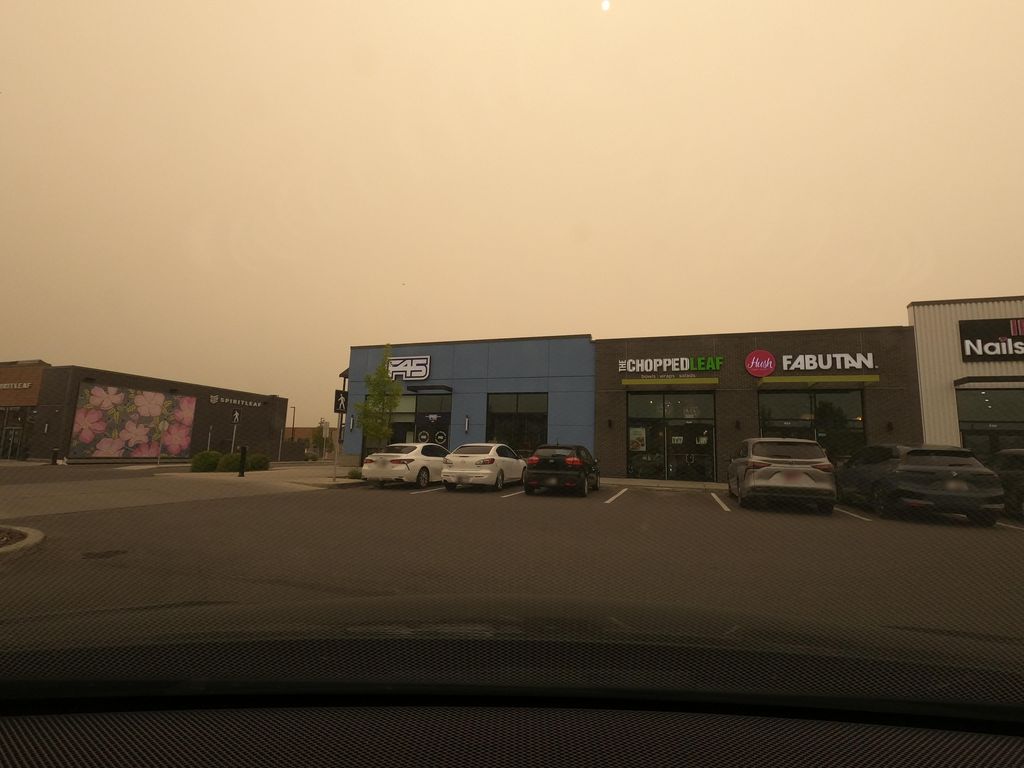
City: calgary